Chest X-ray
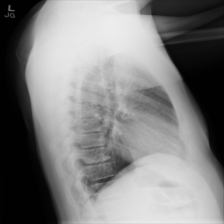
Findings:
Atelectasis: negative
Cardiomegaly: negative
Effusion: negative
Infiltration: negative
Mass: negative
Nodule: negative
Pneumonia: negative
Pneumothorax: negative
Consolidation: negative
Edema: negative
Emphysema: negative
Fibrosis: negative
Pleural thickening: negative
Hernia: negative